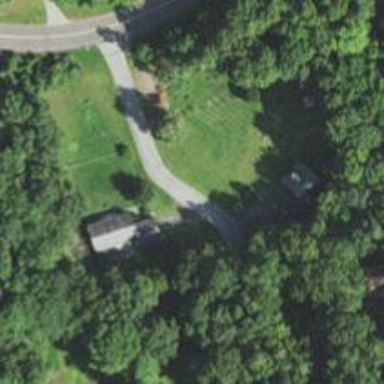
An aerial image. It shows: Residential driveway.